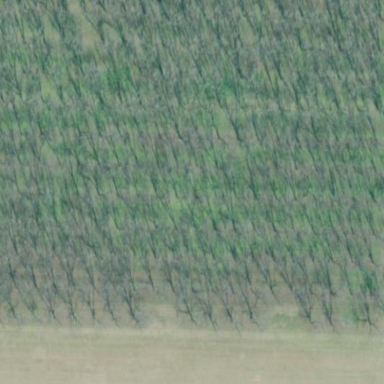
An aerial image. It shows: Orchard.